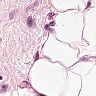
Metastatic tissue present: no